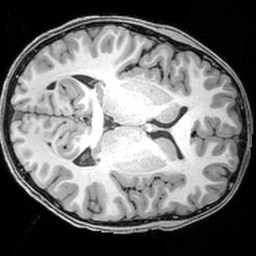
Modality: T1w
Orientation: axial
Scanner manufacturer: siemens
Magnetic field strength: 3 T
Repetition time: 1.9 s
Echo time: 0.00397 s